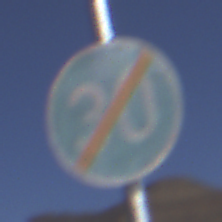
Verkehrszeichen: EndeMindestgeschwindigkeit
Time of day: MorningAfternoon
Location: Outdoor (Nature)
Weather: Clear
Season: NotSpecified
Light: Natural